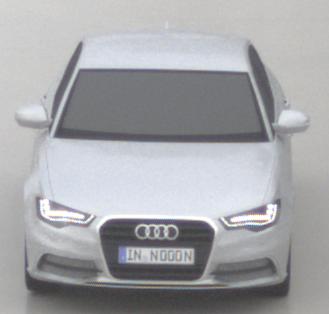
Make: Audi
Model: A6 2.0 TFSI
Detailed model: A6 (C7) Limousine
Model produced from: 2011/10
Model produced until: 2014/09
Doors: 4
Color: white
Road condition: wet road
Daytime: morning or afternoon
Contrast: low contrast